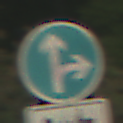
Verkehrszeichen: VorgeschriebeneFahrtrichtungGeradeausOderRechts
Zusatzzeichen unten: MehrspurigeFahrzeugeFrei9
Umgebung: Outdoor, RoadRail
Tageszeit: MorningAfternoon
Wetter: Clear
Licht: Natural
Jahreszeit: NotSpecified
Kontrast: HighContrast